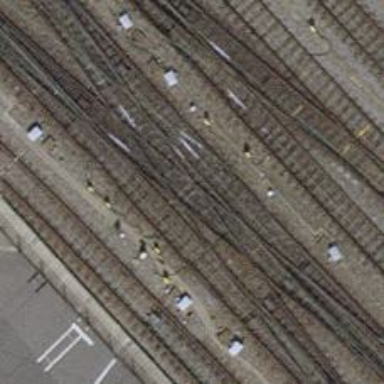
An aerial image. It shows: Siding railway track with electrified contact line.